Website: bh-photo
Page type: address-validator
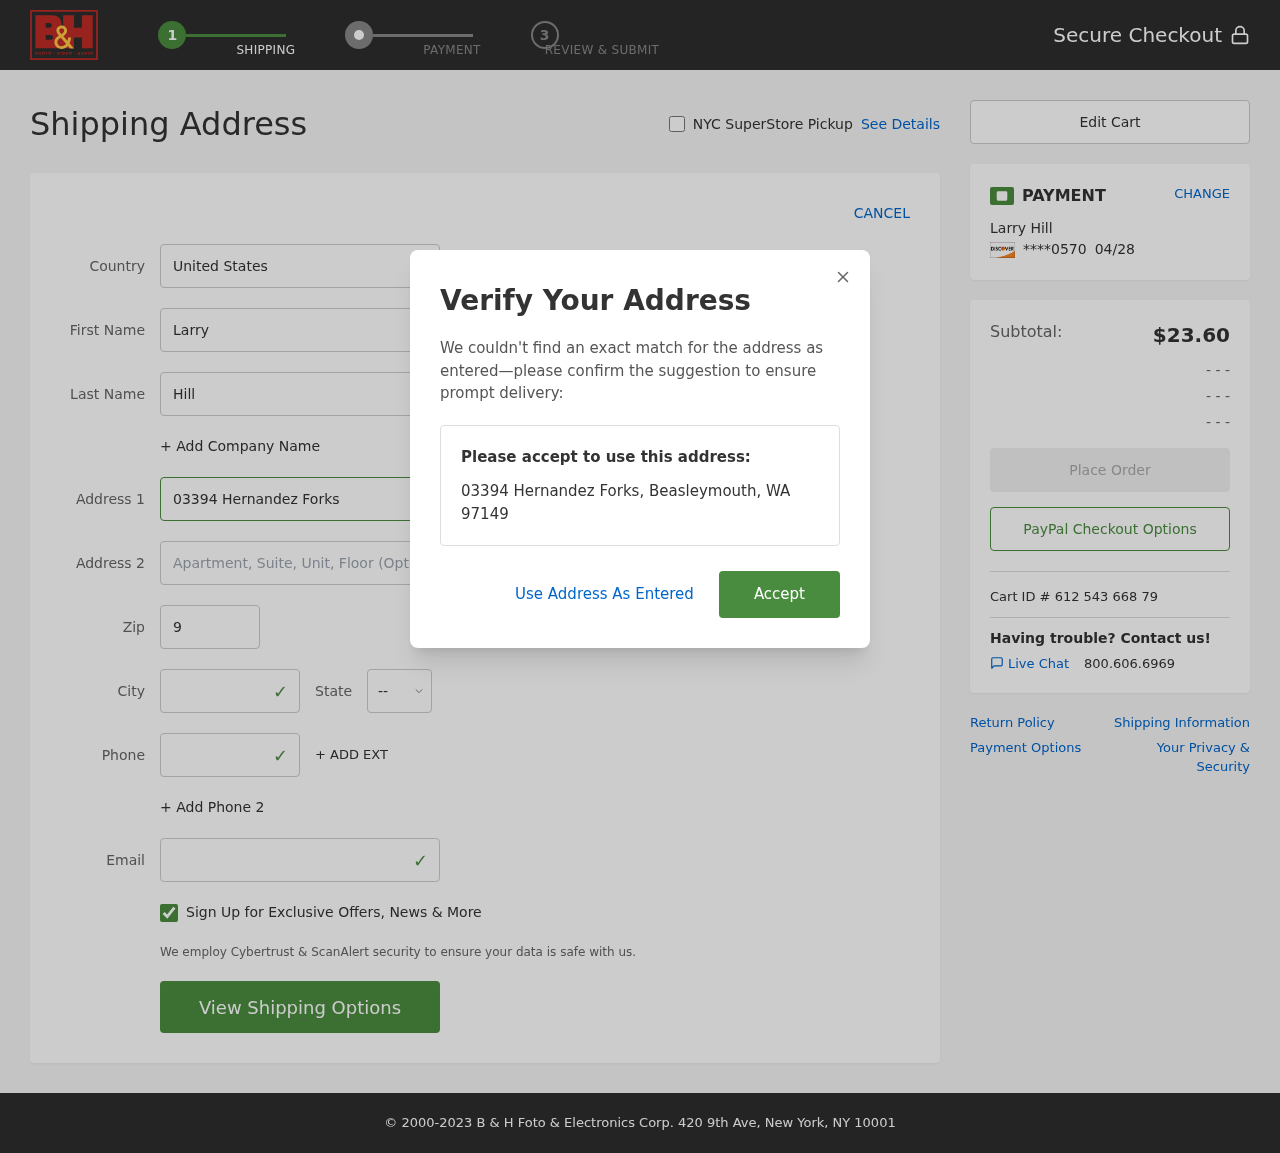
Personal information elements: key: PII_CARD_EXPIRY
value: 04/28
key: PII_CARD_LAST4
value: ****0570
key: PII_CITY
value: Beasleymouth
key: PII_COUNTRY
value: United States
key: PII_EMAIL
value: larry_hill@hotmail.com
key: PII_FIRSTNAME
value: Larry
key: PII_FULLNAME
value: Larry Hill
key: PII_LASTNAME
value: Hill
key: PII_PHONE
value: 4847958773
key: PII_POSTCODE
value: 97149
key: PII_STATE_ABBR
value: WA
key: PII_STREET
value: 03394 Hernandez Forks
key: PII_CITY_STATE_ZIP
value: Beasleymouth, WA 97149
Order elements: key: ORDER_SUBTOTAL
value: $23.60
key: ORDER_ID
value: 612 543 668 79